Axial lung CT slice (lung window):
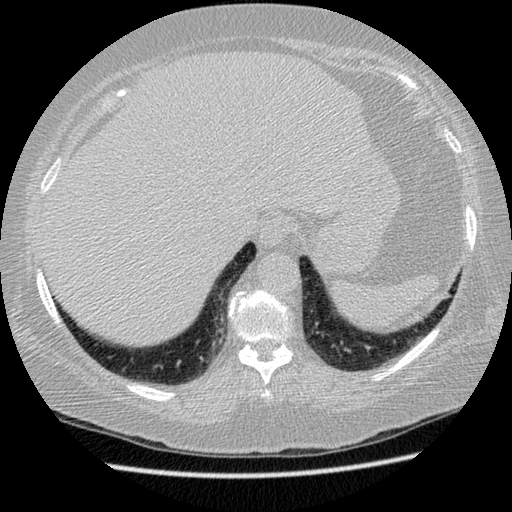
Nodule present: no